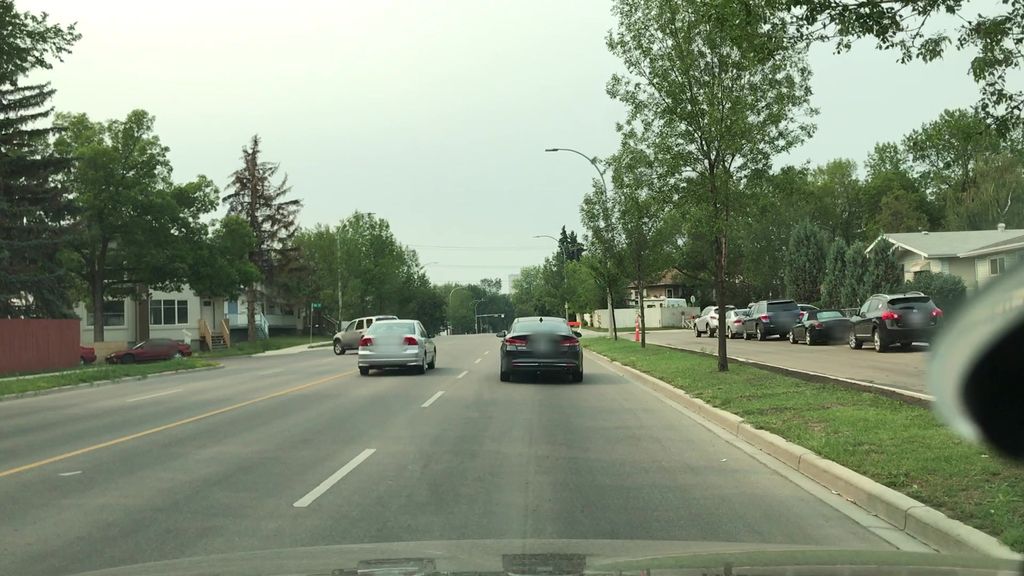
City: edmonton